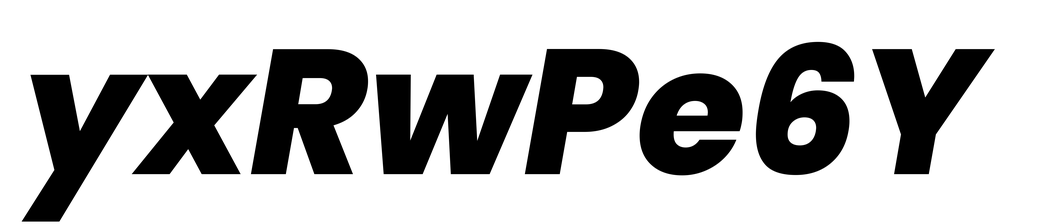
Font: Poppins-ExtraBoldItalic